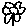
Label: flower